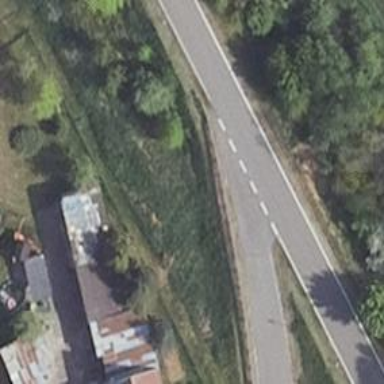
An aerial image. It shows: Residential road with asphalt surface and dyke embankment.